Current action and preconditions to check: trajectory_clear

Your task: For each precondition in the list above, predict whether it will hold at this action.

Consider the current scene as observed from the mobile robot's camera, and analyze the predicted future states of all dynamic agents (e.g., people, animals, vehicles, or any moving entities) within the NEXT SECOND.

IMPORTANT: Only answer "very likely" if you are absolutely certain—based on strong, clear evidence—that a dynamic agent will violate the precondition in the predicted future state. Do NOT answer "very likely" for unlikely, ambiguous, or low-probability risks.

Ask yourself for each precondition: Is there a high probability, with clear and convincing evidence, that the predicted future states of any dynamic agent will interfere with the predicted future state of the currently executing action within the NEXT SECOND, causing that precondition to fail?

Assess the risk level based on these predictions. Use "likely" or "very likely" if motions create a clear risk of interference.

Use "neutral" or "improbable" if agents are nearby but their predicted paths are clearly diverging or non-conflicting.

Failure Risk Categories: "very improbable", "improbable", "neutral", "likely", "very likely"

Answer Format: Output ONLY the probability_of_failure value from these categories: "very improbable", "improbable", "neutral", "likely", "very likely"

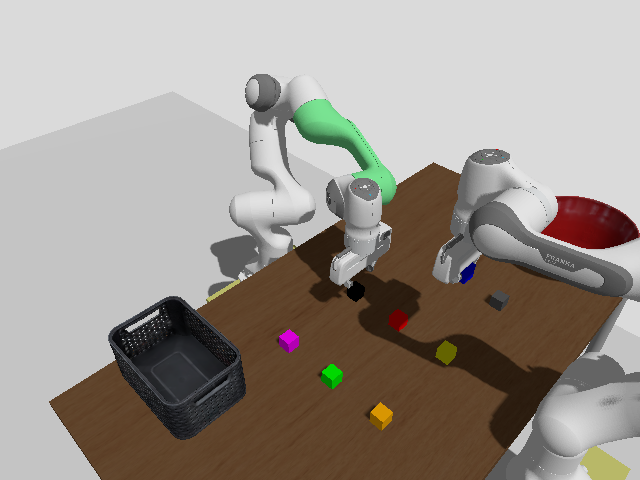

Answer: very improbable